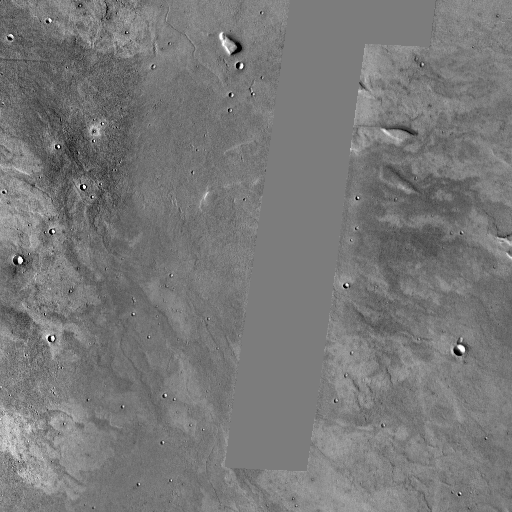
Crater classes present: Background, Other, Secondary